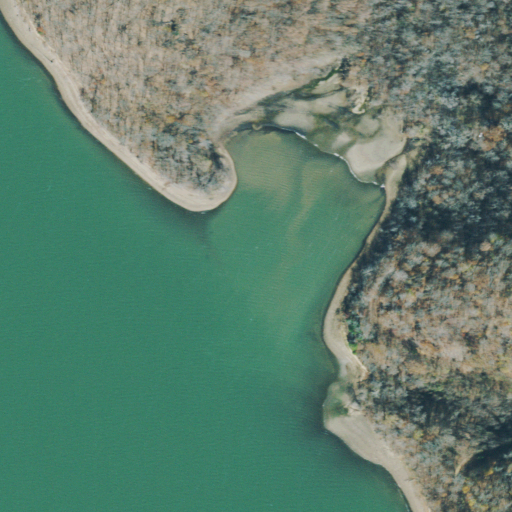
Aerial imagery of valley in Tennessee named Jones Hollow containing open water, deciduous forest, woody wetlands, mixed forest, grassland, and herbaceous wetlands